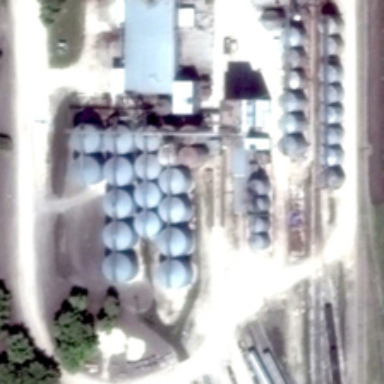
A lot of blue oil tanks are neatly arranged .